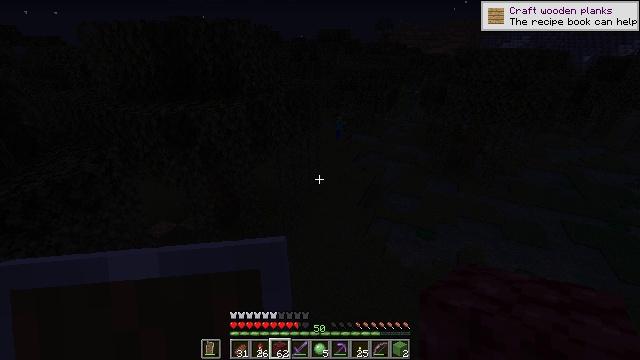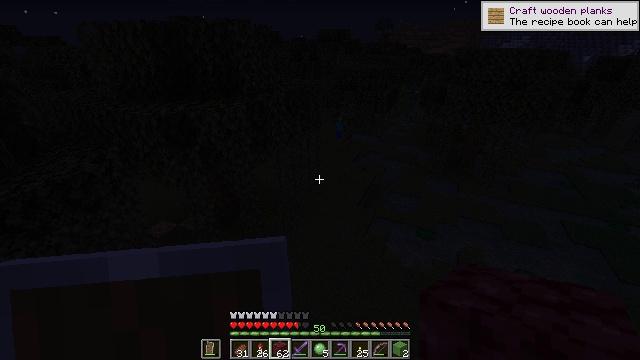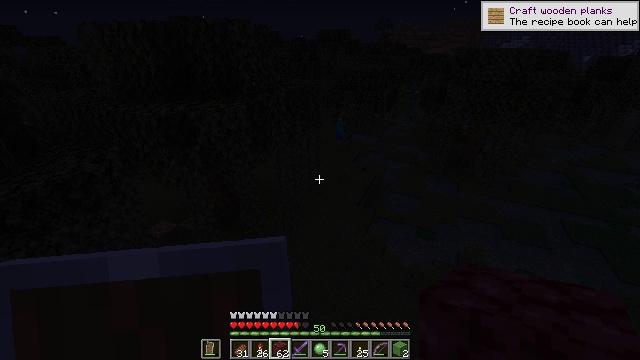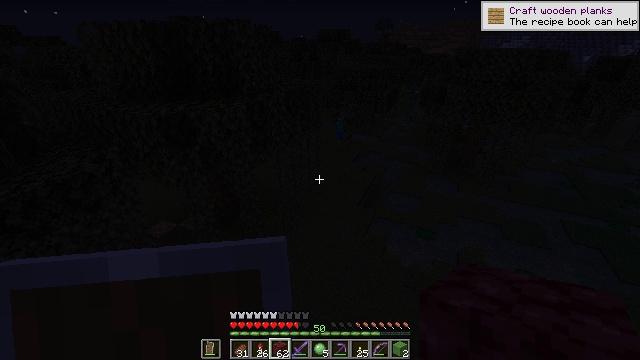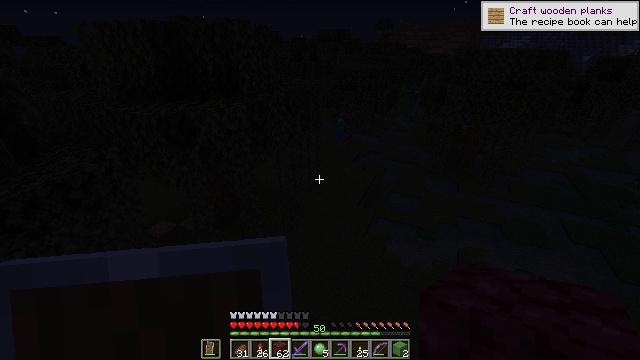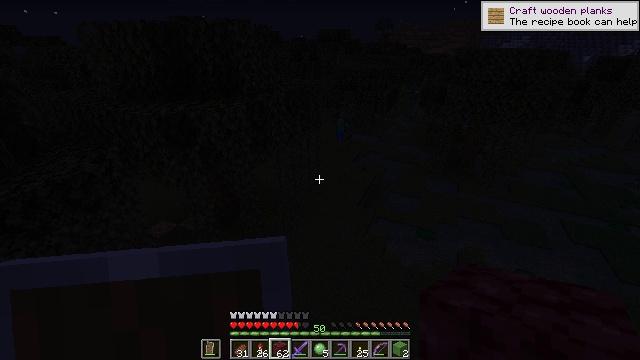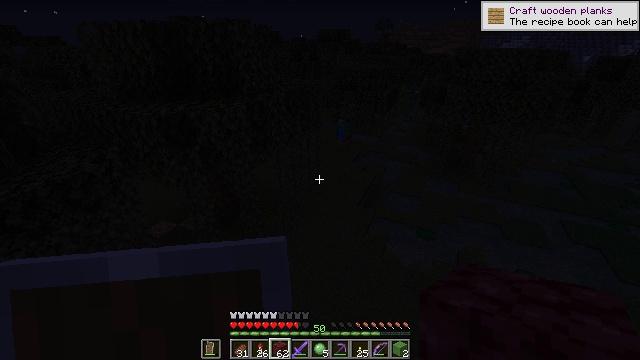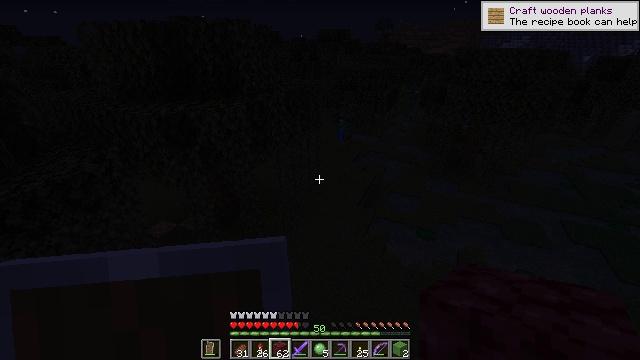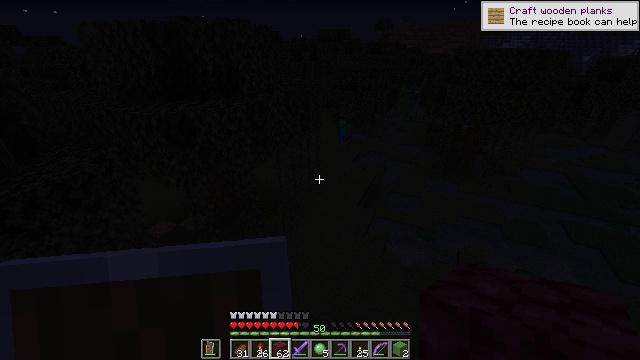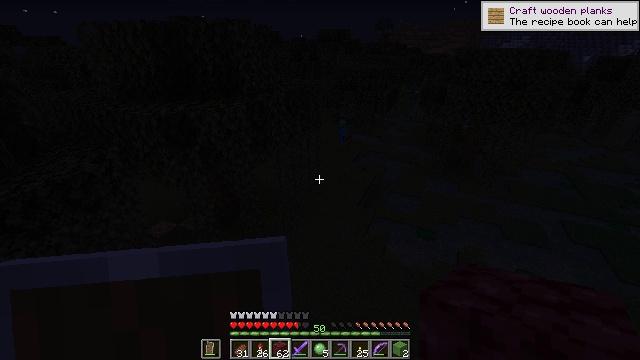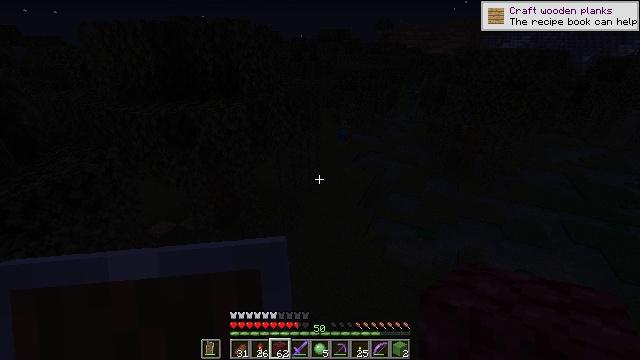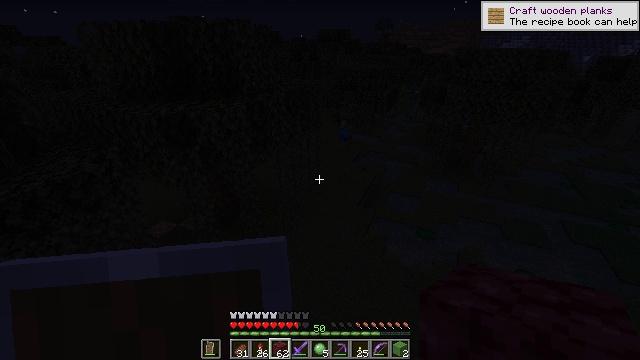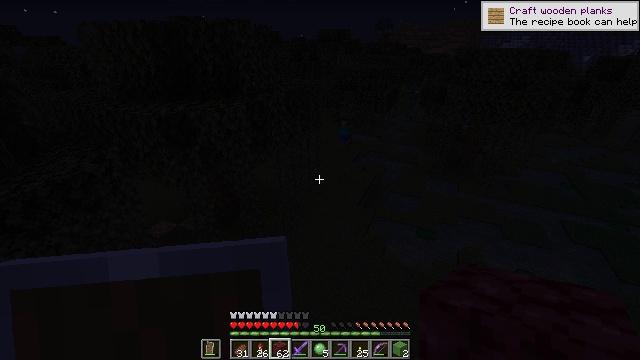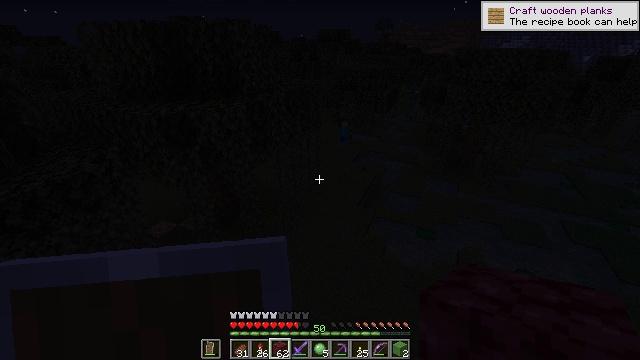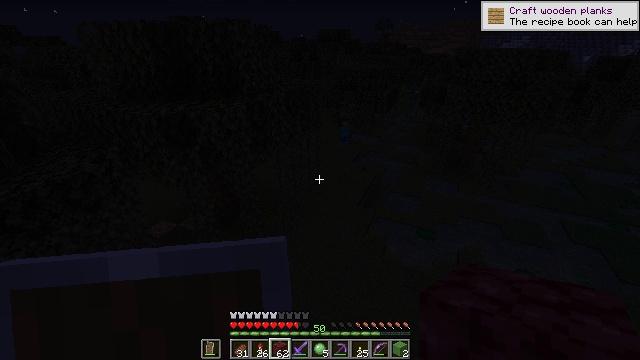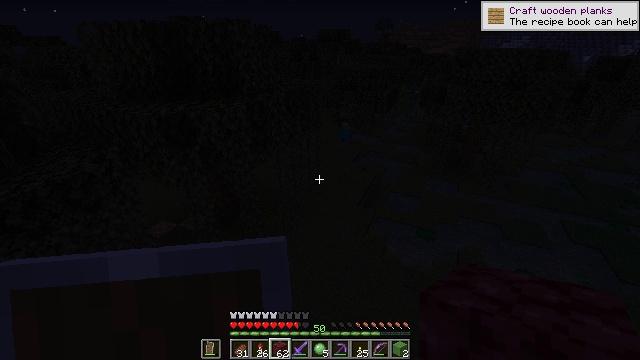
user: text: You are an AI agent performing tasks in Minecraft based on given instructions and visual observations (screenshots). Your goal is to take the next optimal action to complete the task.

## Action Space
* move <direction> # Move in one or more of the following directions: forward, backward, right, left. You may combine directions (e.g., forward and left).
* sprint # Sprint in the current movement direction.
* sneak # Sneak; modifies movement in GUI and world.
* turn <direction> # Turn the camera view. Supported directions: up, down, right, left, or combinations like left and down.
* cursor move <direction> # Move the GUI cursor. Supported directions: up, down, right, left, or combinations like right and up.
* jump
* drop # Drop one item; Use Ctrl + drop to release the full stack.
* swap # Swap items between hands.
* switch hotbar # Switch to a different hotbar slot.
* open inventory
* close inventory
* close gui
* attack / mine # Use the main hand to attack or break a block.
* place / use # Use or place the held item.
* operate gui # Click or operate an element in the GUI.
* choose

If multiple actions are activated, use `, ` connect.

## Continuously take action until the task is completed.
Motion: motion action
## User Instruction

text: Kill enemies.
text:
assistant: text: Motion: no_op
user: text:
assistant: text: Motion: no_op
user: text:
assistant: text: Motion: no_op
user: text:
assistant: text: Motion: no_op
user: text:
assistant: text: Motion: no_op
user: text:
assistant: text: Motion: no_op
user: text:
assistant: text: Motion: no_op
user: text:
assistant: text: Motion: no_op
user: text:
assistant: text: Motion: no_op
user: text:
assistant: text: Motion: no_op
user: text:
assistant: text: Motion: no_op
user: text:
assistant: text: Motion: no_op
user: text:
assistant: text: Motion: no_op
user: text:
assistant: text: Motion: no_op
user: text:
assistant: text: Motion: no_op
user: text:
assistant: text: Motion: no_op
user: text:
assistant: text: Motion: no_op
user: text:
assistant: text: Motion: no_op
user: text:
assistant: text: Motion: no_op
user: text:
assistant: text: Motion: no_op
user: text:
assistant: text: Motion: no_op
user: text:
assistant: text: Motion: no_op
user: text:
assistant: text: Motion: no_op
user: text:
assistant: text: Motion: no_op
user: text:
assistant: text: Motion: no_op
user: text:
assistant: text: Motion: no_op
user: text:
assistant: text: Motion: no_op
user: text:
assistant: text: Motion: no_op
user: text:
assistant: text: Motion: no_op
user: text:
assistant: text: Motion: no_op